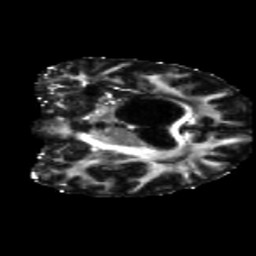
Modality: FA
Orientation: coronal
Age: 53
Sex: female
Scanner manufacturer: siemens
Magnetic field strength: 3 T
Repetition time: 5.25 s
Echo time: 0.08 s